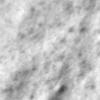
Label: no_change